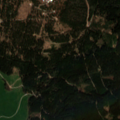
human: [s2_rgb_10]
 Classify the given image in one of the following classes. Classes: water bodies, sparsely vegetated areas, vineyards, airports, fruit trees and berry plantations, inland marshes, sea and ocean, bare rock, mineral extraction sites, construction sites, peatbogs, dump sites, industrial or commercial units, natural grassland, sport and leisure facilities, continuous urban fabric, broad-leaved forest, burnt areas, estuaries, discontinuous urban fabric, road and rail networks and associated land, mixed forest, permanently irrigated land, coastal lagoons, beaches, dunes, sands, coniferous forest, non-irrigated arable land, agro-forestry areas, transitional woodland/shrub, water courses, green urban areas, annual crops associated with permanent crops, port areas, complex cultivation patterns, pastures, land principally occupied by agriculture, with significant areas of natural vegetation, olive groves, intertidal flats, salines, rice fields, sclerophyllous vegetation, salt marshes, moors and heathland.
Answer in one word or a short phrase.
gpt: pastures, coniferous forest